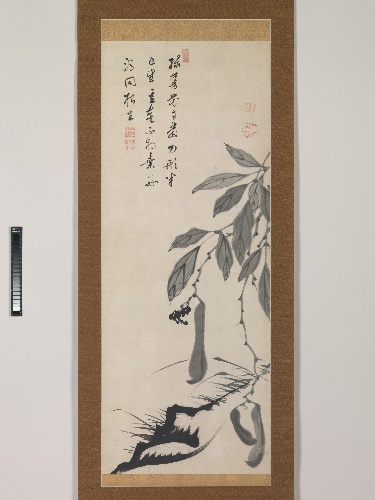
Title: 伊藤若冲筆 無染浄善 (丹崖) 賛 豌豆豆図|Bean Vine
Artist: Musen Jōzen|Itō Jakuchū
Artist bio: Japanese, 1693–1764|Japanese, 1716–1800
Date: mid-18th century
Object type: Hanging scroll
Classification: Paintings
Medium: Hanging scroll; ink on paper
Culture: Japan
Period: Edo period (1615–1868)
Dimensions: Image: 49 1/2 x 18 7/8 in. (125.7 x 47.9 cm)
Overall with mounting: 75 5/8 x 24 1/4 in. (192.1 x 61.6 cm)
Overall with knobs: 75 5/8 x 26 1/2 in. (192.1 x 67.3 cm)
Department: Asian Art
Credit line: Purchase, Lita Annenberg Hazen Charitable Trust Gift, in honor of Cynthia and Leon Polsky, 1985
Accession year: 1985
Repository: Metropolitan Museum of Art, New York, NY
Tags: Vines